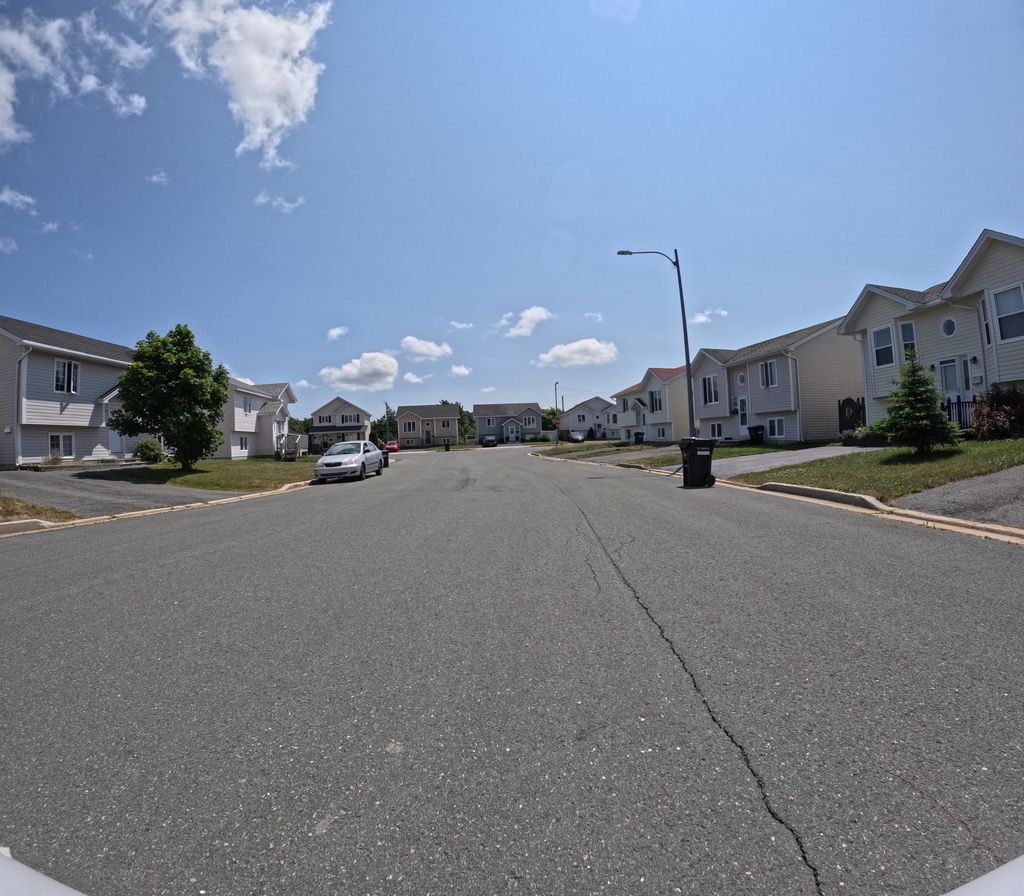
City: st_johns